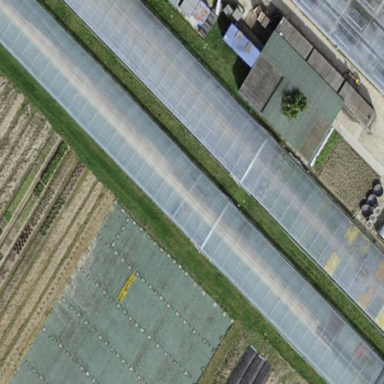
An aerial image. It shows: Greenhouse.